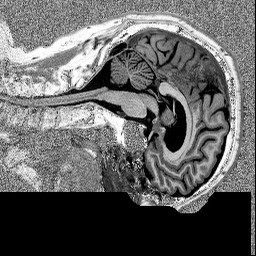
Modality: MP2RAGE
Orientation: sagittal
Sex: male